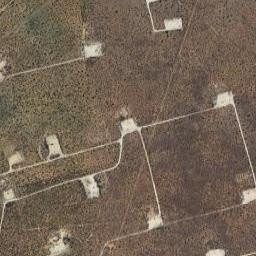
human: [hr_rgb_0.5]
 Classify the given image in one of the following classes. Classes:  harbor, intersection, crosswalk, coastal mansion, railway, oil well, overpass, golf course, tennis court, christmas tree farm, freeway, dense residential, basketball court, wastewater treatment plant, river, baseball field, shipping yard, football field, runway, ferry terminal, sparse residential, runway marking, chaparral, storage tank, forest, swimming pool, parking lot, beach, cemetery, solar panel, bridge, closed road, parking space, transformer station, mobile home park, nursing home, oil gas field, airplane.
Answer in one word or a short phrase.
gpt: oil gas field